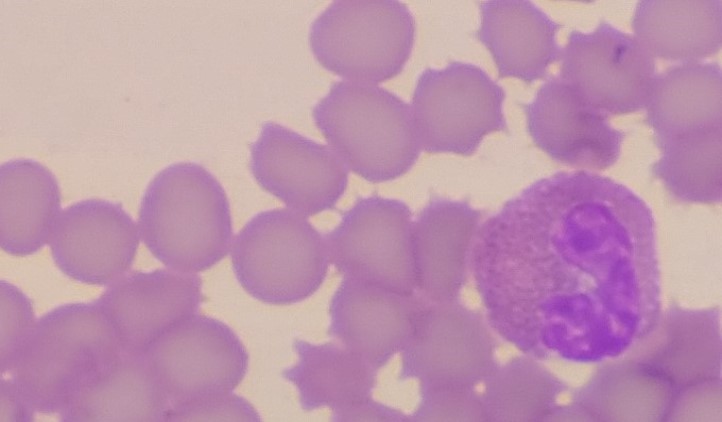
White blood cell type: Eosinophil